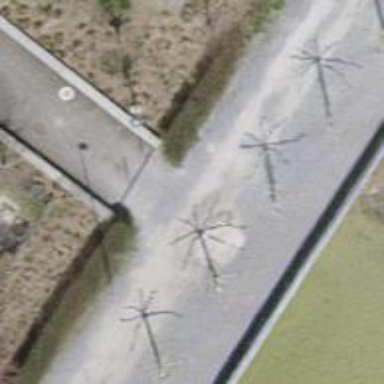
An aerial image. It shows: Bollard barrier.